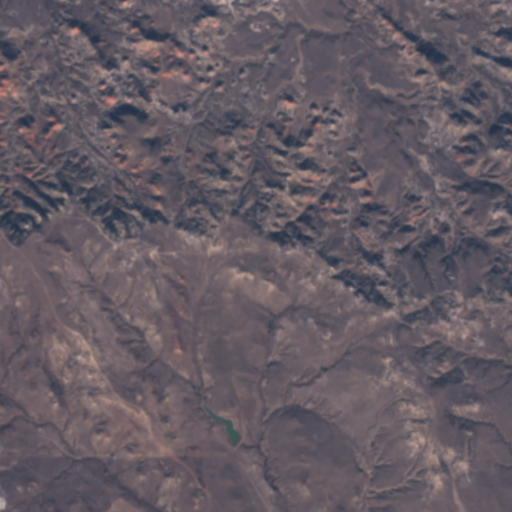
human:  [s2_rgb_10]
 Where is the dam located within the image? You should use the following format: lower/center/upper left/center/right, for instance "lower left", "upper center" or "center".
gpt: The dam is located in the lower center of the image.
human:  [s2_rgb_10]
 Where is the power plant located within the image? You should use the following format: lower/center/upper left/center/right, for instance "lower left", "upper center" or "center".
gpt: There is no power plant in the image.